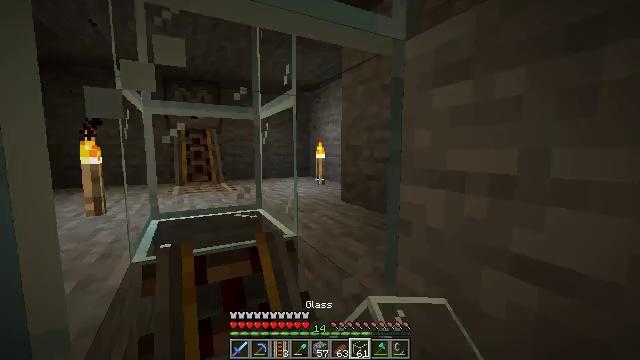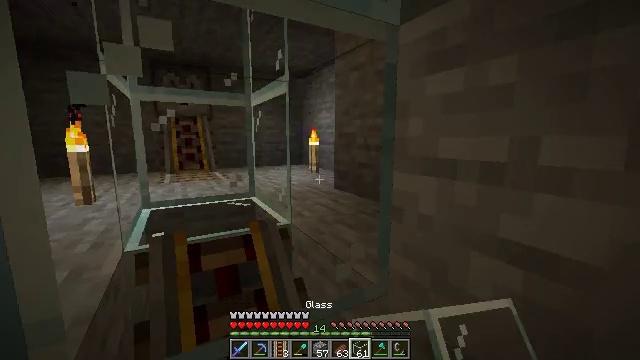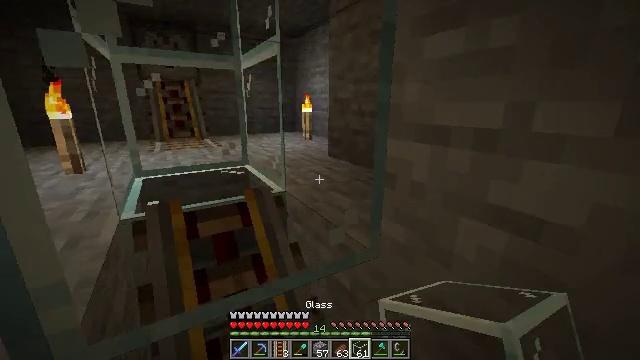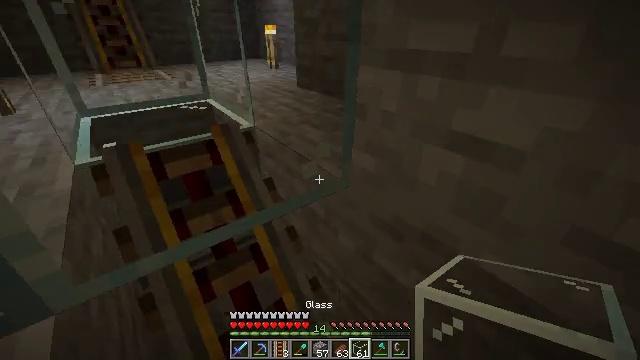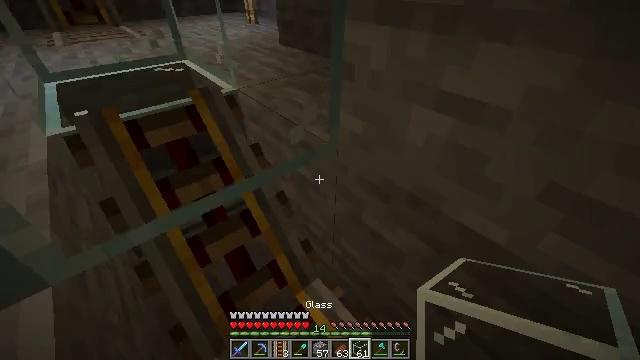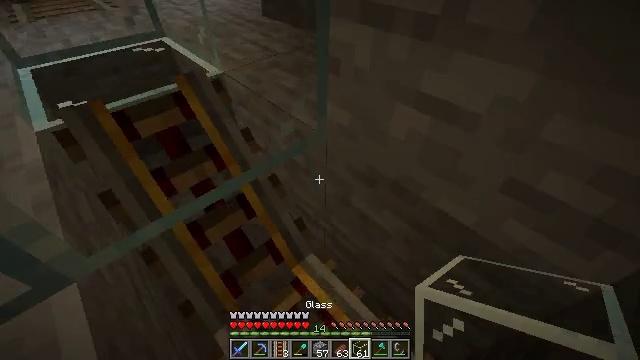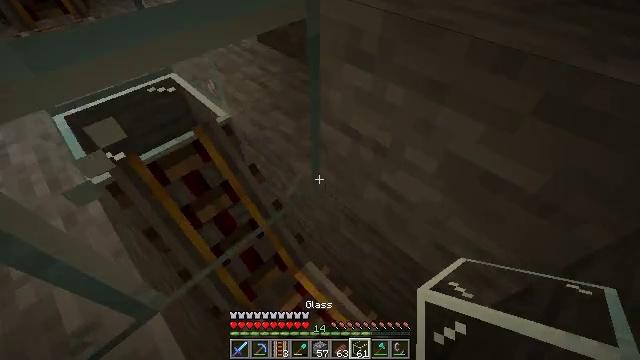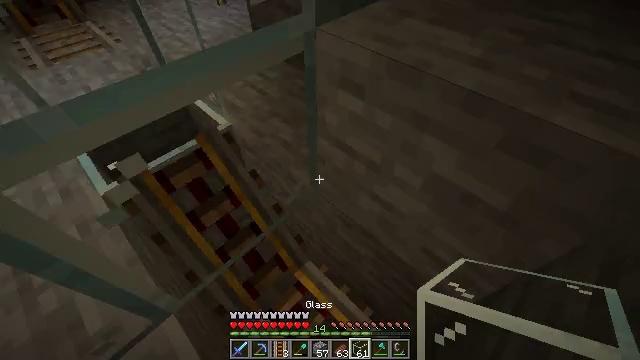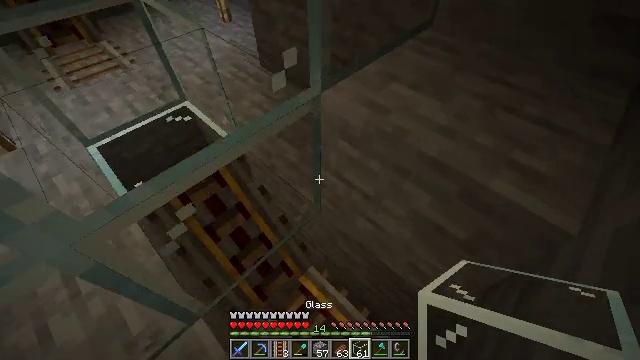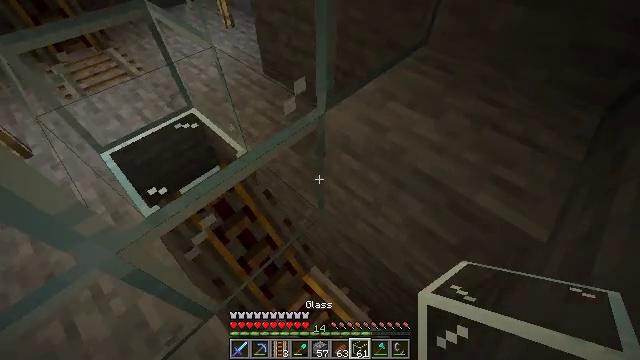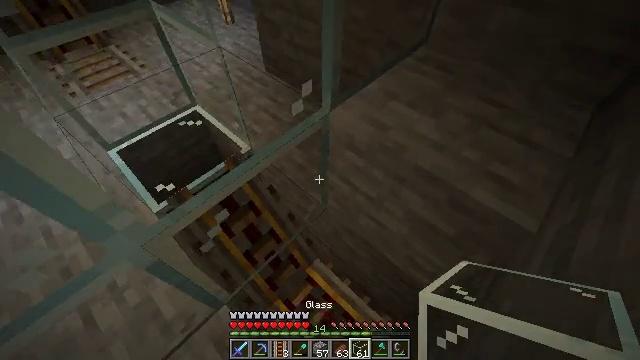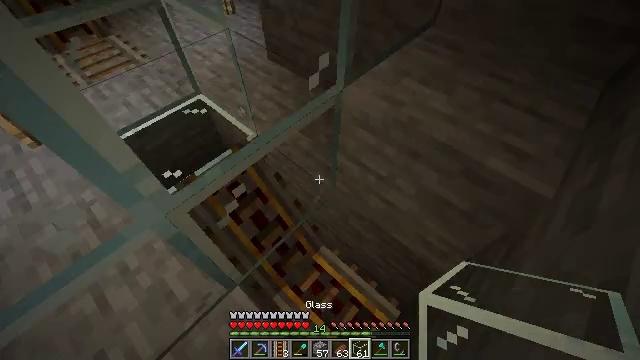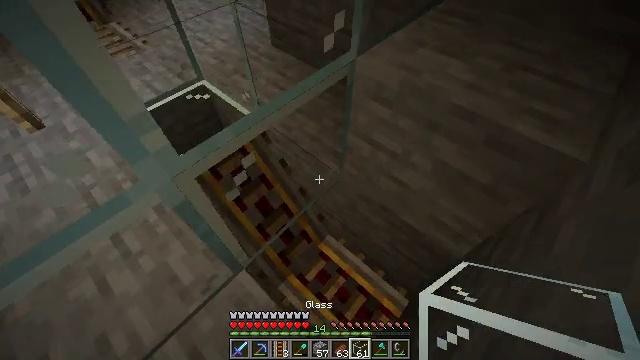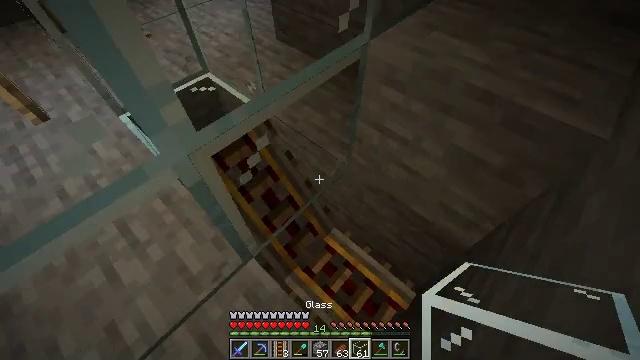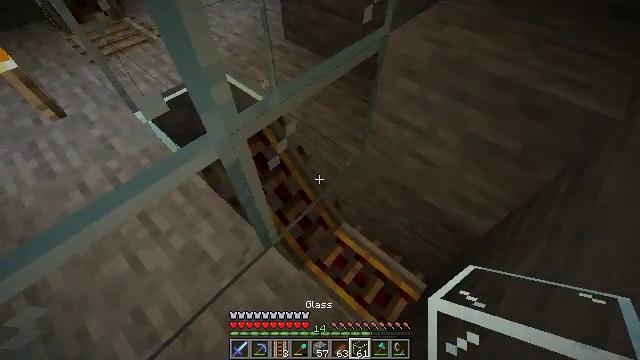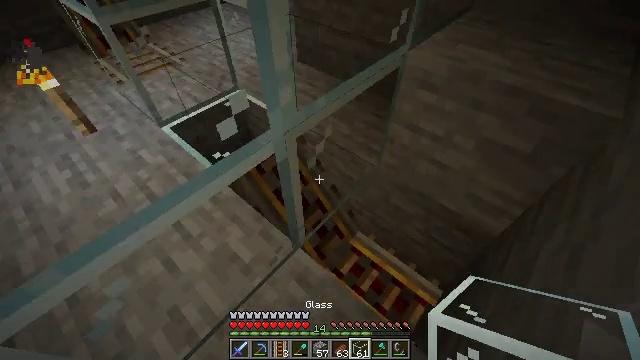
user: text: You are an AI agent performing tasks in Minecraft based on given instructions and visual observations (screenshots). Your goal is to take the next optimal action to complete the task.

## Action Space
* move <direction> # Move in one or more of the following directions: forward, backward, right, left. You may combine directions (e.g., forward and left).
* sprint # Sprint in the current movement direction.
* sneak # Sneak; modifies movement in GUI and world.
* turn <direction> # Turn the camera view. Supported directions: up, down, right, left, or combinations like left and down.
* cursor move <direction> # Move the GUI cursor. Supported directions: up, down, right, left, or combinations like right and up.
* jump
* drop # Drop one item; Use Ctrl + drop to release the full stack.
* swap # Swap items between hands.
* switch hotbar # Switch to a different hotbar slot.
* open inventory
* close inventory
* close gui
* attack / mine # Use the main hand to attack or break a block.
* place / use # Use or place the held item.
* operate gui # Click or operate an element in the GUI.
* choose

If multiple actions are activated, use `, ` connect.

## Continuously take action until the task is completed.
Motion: motion action
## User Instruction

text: Shatter the glass to collect it.
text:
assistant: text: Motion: turn right and down
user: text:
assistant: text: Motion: turn right and down
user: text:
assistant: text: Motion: turn right and down
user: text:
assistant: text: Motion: move back and move left, turn right and down
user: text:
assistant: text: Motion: move back and move left, turn right and down, jump
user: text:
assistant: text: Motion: move back and move left, turn right and down, jump
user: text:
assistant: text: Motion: move back and move left, turn down, jump
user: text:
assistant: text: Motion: move back and move left, jump
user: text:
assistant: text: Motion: move back and move left
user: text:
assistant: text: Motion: move back and move left, turn down
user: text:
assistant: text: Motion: move back and move left
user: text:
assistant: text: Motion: move back and move left
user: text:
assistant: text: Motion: move back and move left
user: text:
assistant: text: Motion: move back and move left
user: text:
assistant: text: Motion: move back and move left, turn up
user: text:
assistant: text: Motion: move back and move left, turn up
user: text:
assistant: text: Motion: move back and move left
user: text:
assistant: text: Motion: move back and move left, turn left and up
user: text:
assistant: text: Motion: turn left and up
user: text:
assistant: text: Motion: turn left and up
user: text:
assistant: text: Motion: turn left and up, switch to hotbar 2
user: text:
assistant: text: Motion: turn left and up, switch to hotbar 2
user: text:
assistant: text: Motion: turn left and up, switch to hotbar 2
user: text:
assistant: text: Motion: turn left and up, switch to hotbar 2
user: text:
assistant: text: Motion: turn up
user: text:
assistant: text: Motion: turn right and up, attack / mine
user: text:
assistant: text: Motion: turn right, attack / mine
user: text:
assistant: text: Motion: turn right, attack / mine
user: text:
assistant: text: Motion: turn right, attack / mine
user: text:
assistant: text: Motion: turn right and down, attack / mine